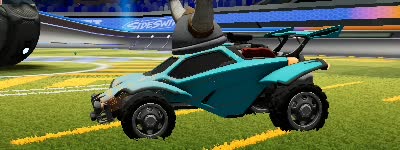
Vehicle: octane